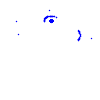
Particle: electron